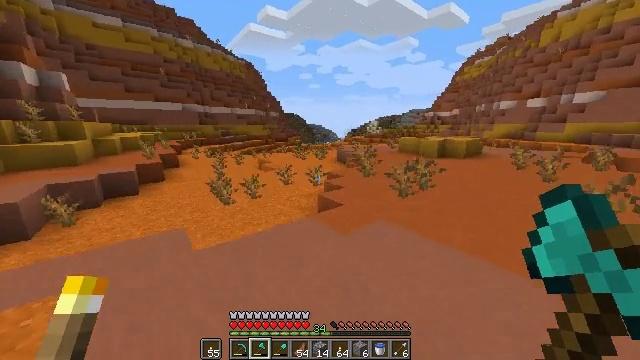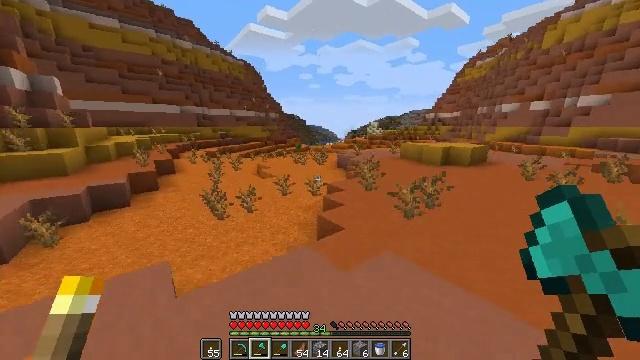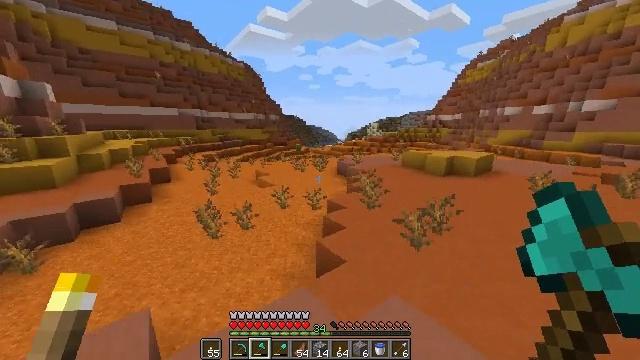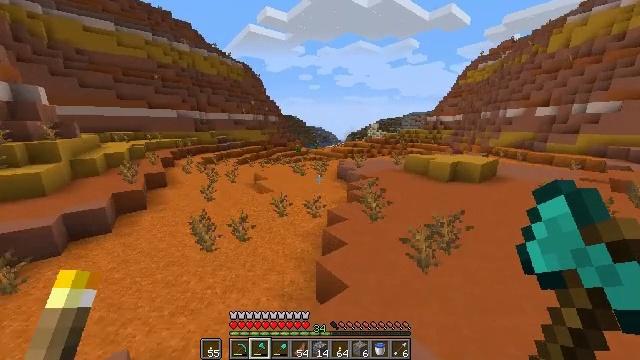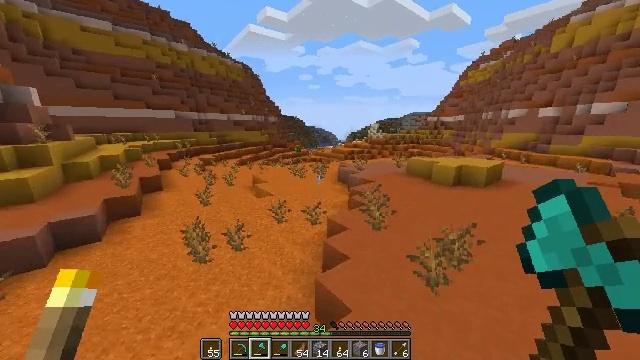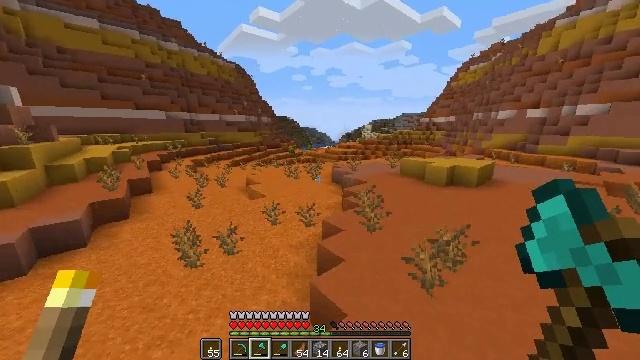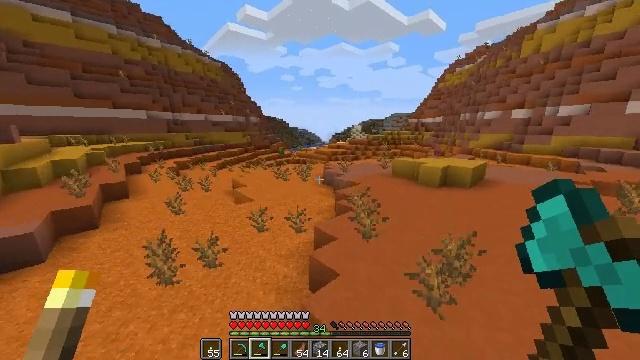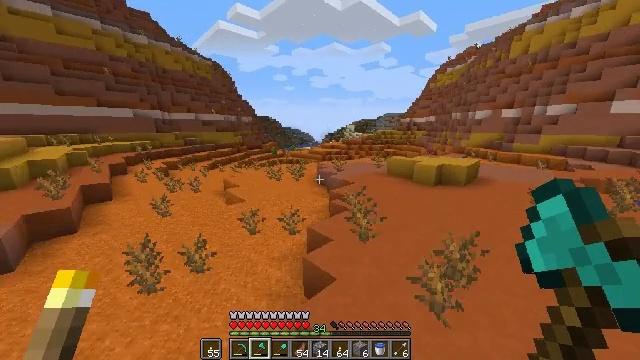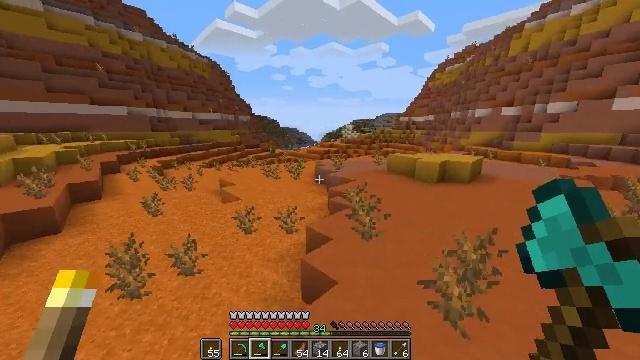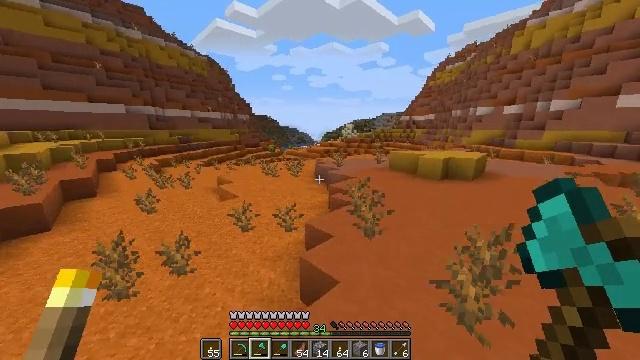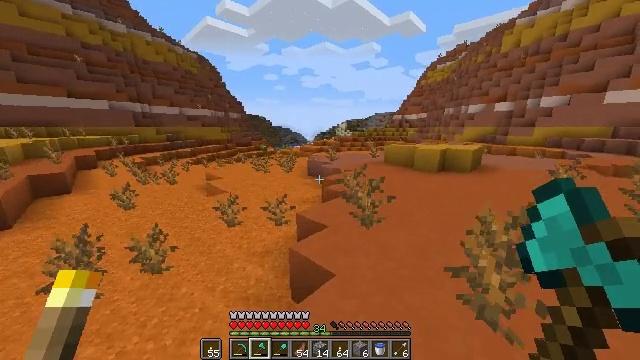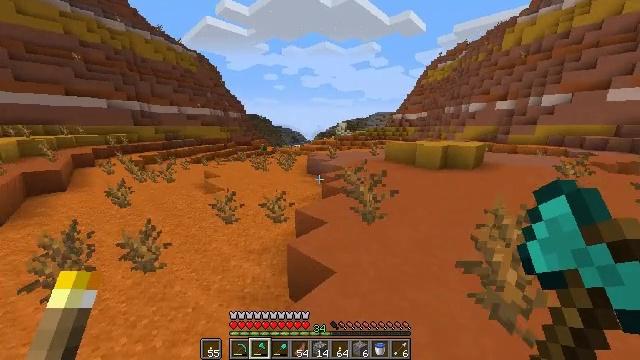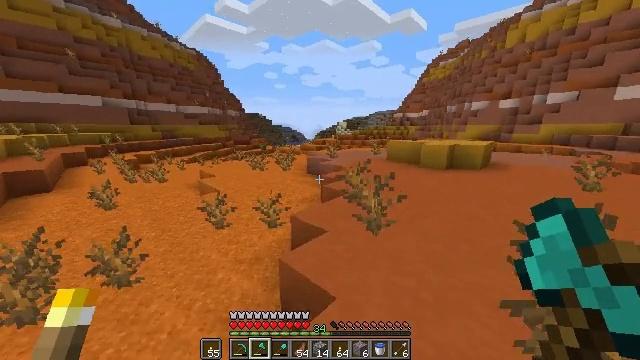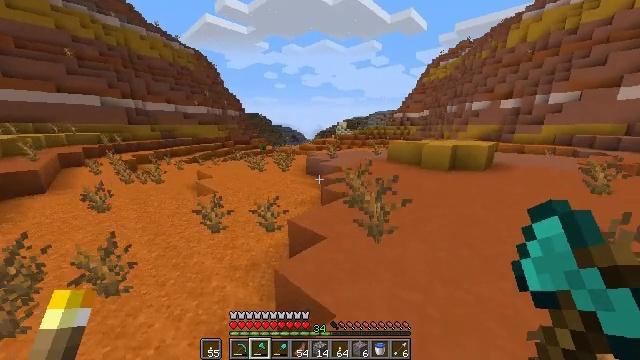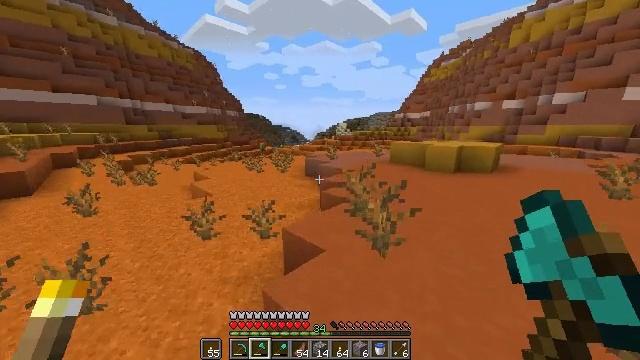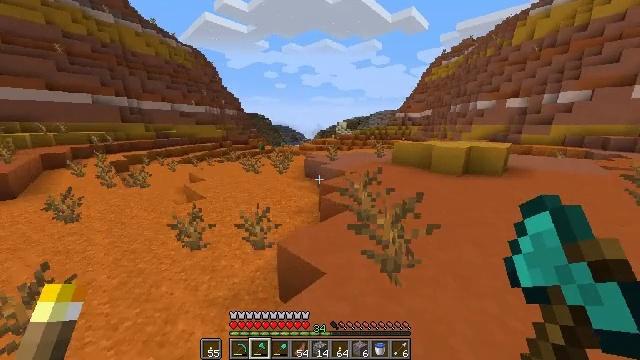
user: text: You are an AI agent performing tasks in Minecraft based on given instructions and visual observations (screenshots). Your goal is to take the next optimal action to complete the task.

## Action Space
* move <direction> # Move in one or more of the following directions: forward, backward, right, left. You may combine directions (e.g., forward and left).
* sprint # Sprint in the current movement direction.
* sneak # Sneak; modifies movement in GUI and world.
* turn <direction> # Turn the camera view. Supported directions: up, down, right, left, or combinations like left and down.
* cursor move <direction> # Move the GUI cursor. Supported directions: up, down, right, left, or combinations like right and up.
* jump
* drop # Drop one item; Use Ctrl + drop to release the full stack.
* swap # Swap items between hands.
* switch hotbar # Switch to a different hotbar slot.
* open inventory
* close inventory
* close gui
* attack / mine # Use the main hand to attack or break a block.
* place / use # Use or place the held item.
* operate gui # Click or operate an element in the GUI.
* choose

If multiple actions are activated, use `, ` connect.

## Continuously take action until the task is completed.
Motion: motion action
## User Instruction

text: Collect the cactus block.
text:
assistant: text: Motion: move forward, sprint, jump
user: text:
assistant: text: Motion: move forward, sprint, jump
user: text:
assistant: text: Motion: move forward, sprint, jump
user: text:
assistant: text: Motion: move forward, sprint, jump
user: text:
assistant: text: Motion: move forward, sprint, turn right, jump
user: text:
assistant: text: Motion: move forward, sprint, turn right, jump
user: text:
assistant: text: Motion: move forward, sprint, turn right, jump
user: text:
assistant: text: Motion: move forward and move right, sprint, jump
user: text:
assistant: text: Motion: move forward and move right, sprint, jump
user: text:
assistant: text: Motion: move forward and move right, sprint, turn right, jump
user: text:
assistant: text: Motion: move forward, sprint
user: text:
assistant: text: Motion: move forward, sprint
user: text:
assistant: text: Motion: move forward, sprint
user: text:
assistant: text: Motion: move forward, sprint
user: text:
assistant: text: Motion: move forward, sprint
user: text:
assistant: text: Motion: move forward, sprint
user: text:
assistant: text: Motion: move forward, sprint
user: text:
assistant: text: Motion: move forward, sprint
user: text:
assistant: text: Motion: move forward, sprint
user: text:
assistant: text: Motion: move forward, sprint
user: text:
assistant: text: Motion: move forward, sprint
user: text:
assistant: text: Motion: move forward, sprint
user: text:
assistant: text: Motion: move forward, sprint, jump
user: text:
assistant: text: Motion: move forward, sprint, jump
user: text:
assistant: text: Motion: move forward, sprint, jump
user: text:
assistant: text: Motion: move forward and move left, sprint, jump
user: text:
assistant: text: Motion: move forward and move left, sprint, jump
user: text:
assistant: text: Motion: move forward and move left, sprint, jump
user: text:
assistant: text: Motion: move forward and move left, sprint, jump
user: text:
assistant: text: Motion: move forward and move left, sprint, jump